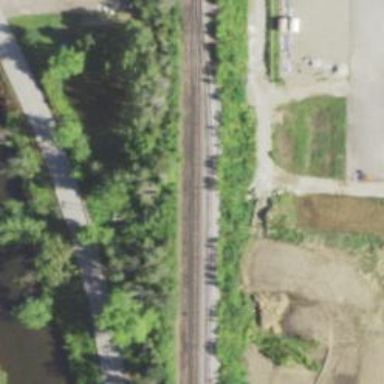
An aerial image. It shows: Railway siding for service.